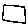
Label: square